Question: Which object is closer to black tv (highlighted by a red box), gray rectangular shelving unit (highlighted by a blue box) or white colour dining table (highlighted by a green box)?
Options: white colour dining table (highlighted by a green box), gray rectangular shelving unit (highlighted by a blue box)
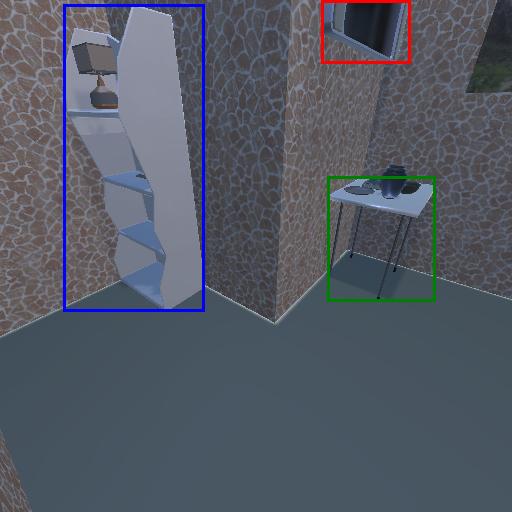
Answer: white colour dining table (highlighted by a green box)